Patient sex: F
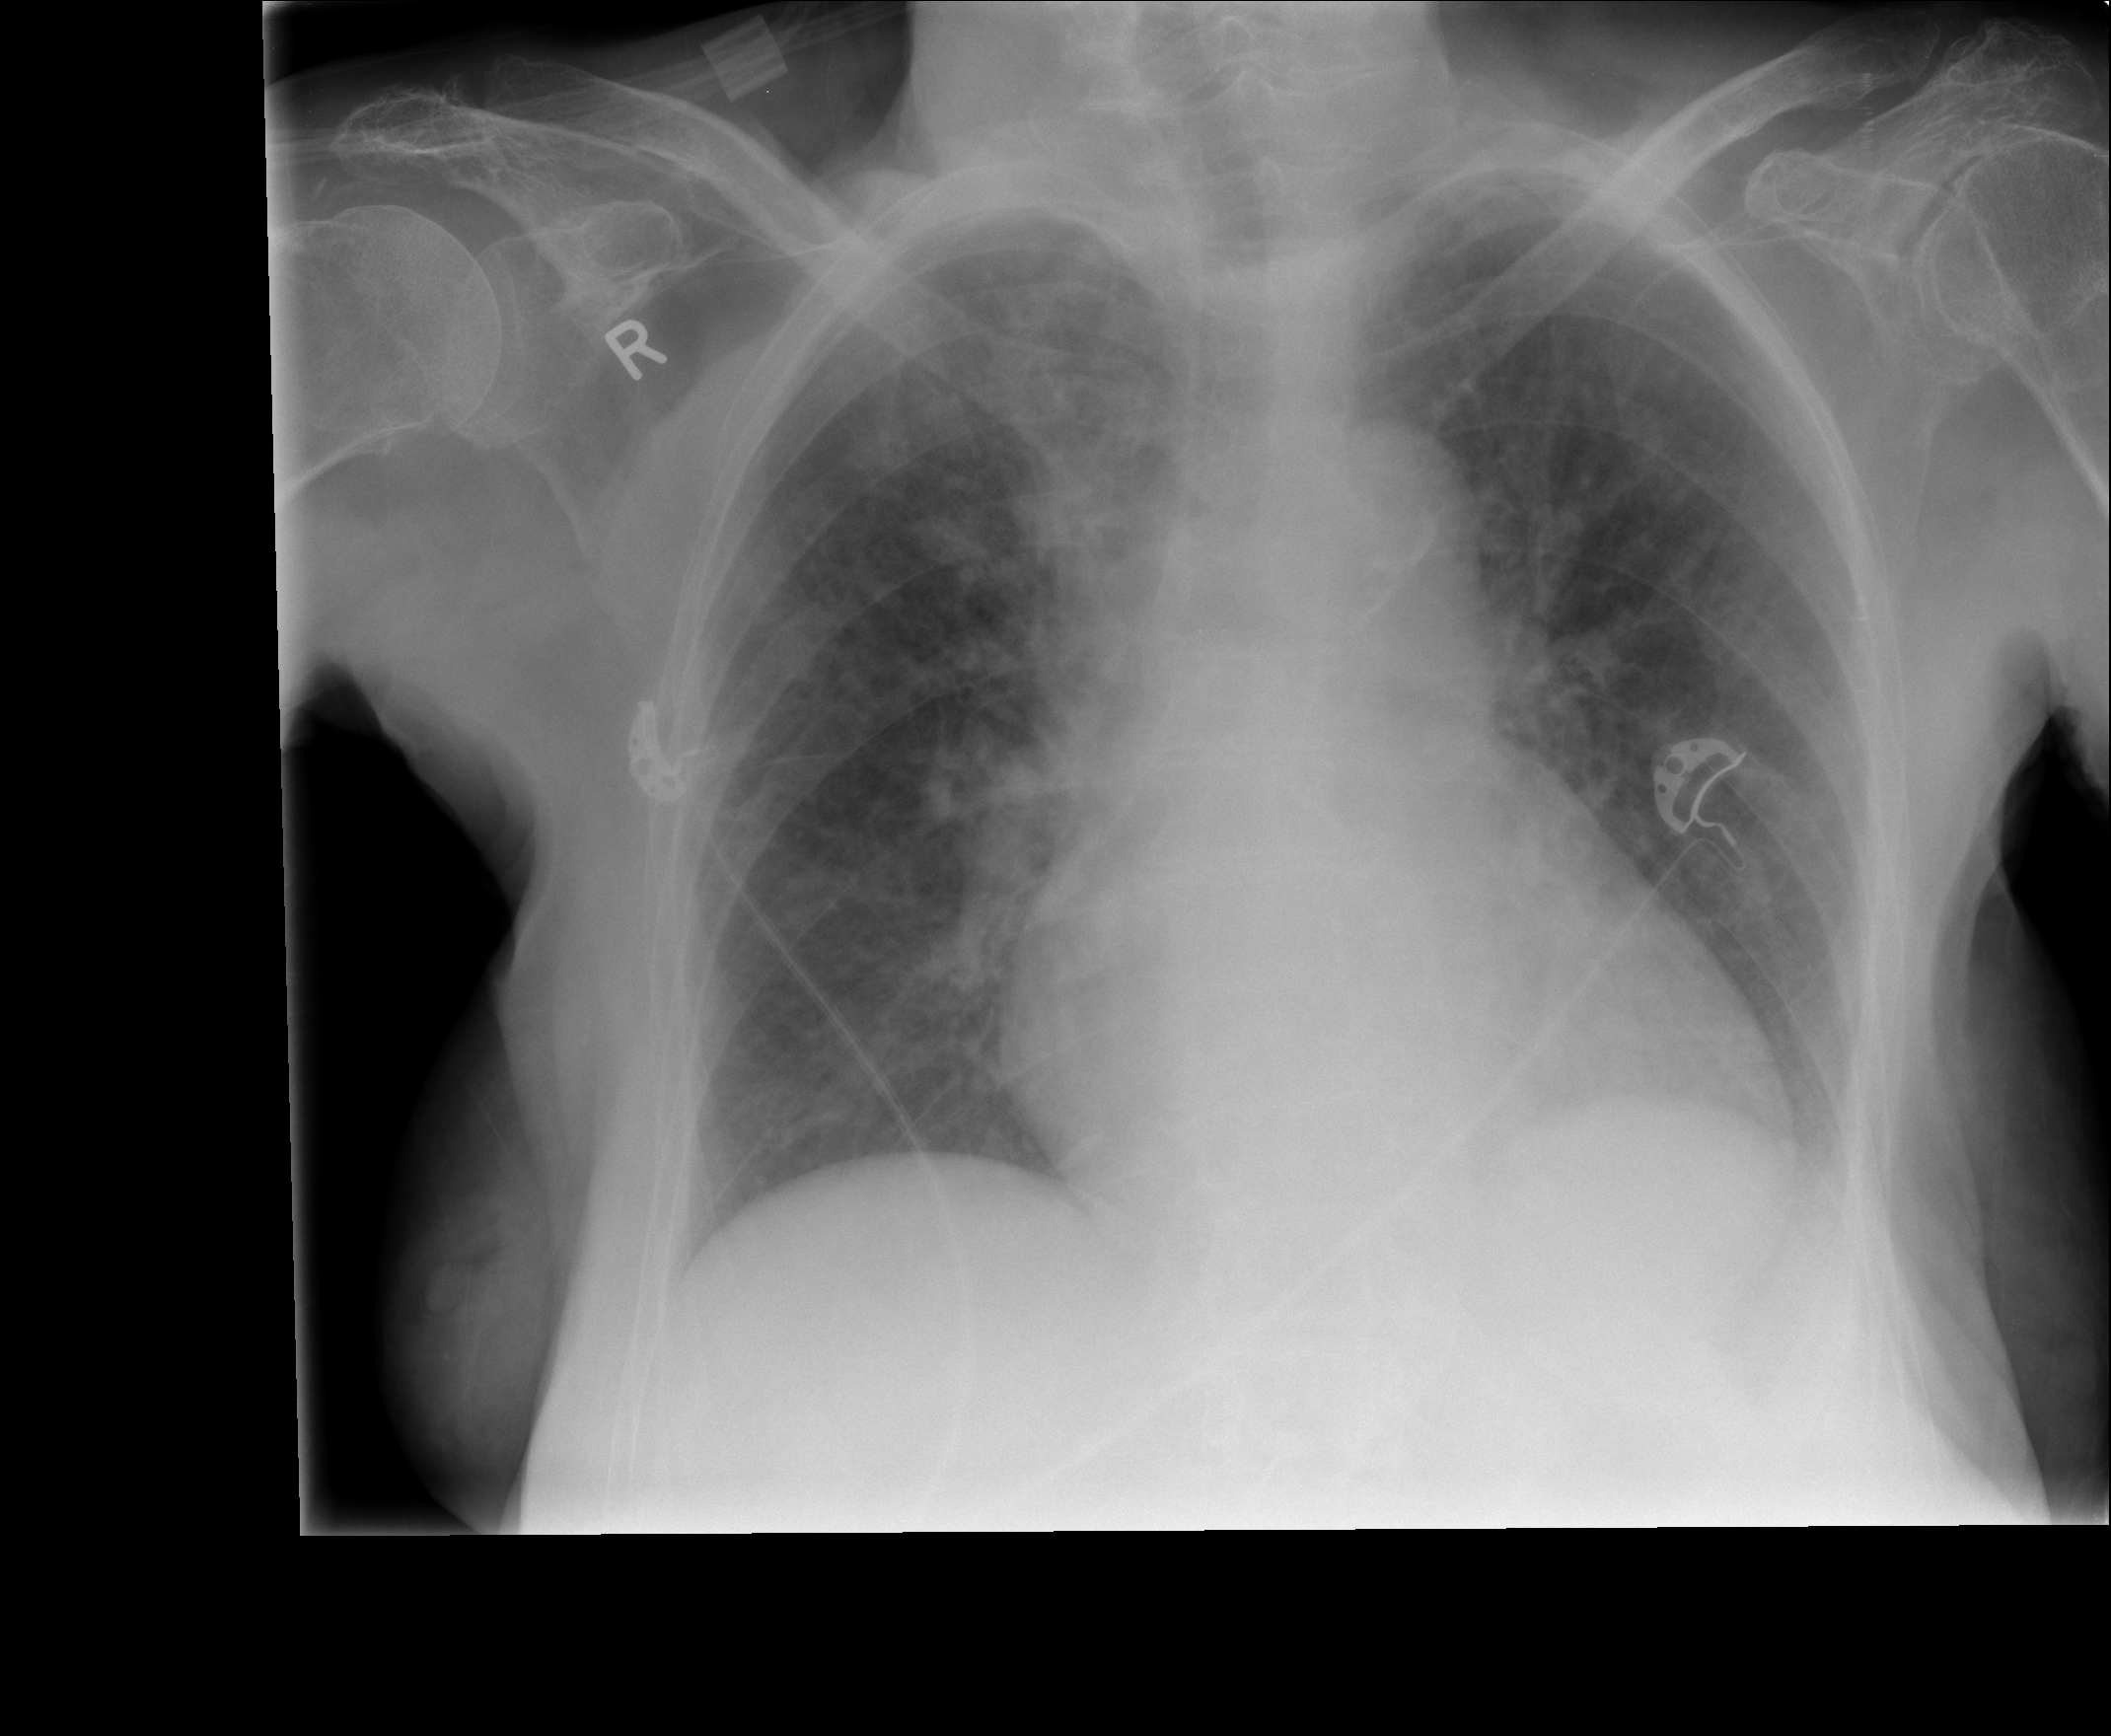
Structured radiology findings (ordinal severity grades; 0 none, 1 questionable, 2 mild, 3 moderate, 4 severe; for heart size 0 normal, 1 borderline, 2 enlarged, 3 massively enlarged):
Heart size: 2
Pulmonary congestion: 2
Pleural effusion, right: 0
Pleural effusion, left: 0
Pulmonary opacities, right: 0
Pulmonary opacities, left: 0
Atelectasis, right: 0
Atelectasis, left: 0